Question: This regex '/{(\w+)}/g' is supposed to match every word character the curly braces '{}'. Instead, I'm getting different results in the <URL> and .

works as expected, and the '.match' function works without the 'g' flag, but it fails to retrieve the contents between curly braces once I apply it (it should fetch '["asd","asd2"]', and instead it fetches '["{asd}","{asd2}"]')
Why does this happen? Thanks!
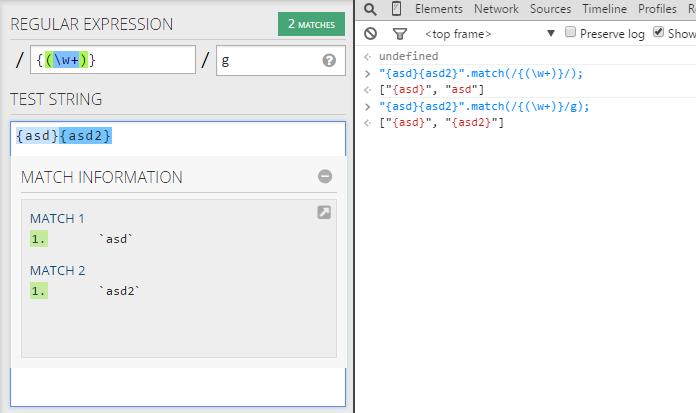
Answer: You could try using a negative lookahead followed by your pattern, then a positive lookahead at the end:
'''
(\w+)(?=})
'''
Resulting in this within the console:
'''
"{asd}{asd2}".match(/(\w+)(?=})/g);
'''
Example:
<URL>
Output:
'''
Array [ "asd", "asd2" ]
'''